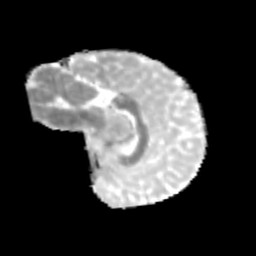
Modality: MD
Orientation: sagittal
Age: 9
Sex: female
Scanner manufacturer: siemens
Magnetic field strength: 3 T
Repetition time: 3.8 s
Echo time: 0.07 s